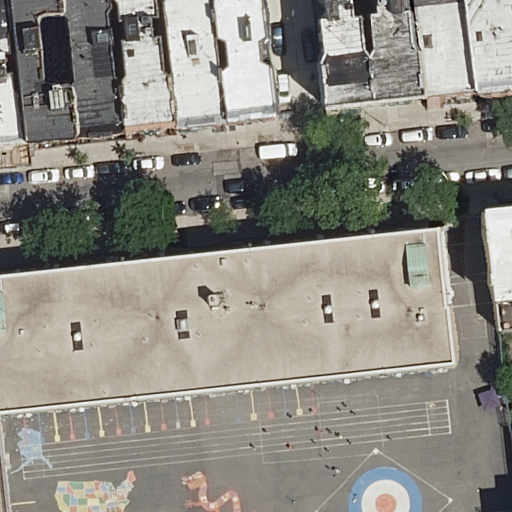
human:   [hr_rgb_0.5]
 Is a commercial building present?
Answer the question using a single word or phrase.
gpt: no

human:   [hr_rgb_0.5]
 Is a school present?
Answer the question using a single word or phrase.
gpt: yes

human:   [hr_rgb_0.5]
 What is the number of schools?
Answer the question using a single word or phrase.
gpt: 2

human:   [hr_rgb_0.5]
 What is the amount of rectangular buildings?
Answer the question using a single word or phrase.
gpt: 9

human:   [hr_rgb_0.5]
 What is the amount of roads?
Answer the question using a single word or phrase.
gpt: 1

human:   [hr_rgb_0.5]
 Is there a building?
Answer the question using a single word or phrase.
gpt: yes

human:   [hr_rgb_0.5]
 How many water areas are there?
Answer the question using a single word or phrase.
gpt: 0

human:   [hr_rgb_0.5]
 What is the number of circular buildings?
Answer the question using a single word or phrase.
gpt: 0

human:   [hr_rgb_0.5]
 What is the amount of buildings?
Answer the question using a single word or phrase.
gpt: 13

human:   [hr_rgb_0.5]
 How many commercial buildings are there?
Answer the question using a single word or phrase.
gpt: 0

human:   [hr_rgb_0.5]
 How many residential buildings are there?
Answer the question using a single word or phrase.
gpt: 12

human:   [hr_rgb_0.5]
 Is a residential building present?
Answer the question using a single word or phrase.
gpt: yes

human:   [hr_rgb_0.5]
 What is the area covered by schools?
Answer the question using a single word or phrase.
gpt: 2583m2

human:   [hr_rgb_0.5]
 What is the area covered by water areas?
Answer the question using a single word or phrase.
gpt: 0m2

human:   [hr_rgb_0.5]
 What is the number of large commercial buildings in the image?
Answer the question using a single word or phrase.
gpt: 0

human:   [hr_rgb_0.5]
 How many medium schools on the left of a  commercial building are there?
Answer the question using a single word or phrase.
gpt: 0

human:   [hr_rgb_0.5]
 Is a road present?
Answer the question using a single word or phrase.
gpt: yes

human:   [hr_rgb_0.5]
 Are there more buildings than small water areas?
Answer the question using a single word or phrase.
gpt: yes

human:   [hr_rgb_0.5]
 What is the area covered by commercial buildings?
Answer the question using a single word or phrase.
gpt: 0m2

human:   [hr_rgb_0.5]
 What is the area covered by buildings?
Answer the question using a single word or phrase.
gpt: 1985m2

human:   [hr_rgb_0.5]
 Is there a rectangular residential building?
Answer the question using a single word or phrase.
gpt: yes

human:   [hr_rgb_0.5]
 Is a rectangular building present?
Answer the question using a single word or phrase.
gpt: yes

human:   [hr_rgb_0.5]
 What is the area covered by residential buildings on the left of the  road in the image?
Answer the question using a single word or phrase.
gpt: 307m2

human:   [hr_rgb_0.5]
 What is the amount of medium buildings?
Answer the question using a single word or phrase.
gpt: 6

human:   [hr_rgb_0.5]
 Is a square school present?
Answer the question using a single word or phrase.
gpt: no

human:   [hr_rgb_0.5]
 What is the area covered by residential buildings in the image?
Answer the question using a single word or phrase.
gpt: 1022m2

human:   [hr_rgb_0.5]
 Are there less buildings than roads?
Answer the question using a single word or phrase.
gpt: no

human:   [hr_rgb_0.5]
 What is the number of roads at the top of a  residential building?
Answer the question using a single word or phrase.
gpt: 1

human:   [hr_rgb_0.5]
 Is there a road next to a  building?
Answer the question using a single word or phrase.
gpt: yes

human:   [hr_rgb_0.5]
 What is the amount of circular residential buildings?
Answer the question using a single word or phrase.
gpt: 0

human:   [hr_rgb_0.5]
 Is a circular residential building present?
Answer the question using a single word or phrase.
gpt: no

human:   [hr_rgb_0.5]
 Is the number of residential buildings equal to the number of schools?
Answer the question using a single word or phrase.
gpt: no

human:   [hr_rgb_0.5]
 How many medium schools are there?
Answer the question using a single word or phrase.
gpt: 0

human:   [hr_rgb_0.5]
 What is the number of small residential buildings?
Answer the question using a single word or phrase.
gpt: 6

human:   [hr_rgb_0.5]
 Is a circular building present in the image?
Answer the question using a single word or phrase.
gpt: no

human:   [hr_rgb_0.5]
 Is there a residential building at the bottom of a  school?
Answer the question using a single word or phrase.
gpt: no

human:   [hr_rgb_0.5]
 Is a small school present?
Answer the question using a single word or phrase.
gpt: no

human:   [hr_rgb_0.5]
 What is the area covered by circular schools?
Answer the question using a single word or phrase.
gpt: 0m2

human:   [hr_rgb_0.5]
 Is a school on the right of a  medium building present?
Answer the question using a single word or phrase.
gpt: no

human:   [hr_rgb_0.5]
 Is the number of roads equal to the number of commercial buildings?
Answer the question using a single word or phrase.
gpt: no

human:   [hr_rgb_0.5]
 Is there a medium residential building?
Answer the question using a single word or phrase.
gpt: yes

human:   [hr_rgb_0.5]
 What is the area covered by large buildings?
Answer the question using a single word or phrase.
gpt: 962m2

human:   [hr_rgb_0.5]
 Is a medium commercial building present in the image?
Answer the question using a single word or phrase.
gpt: no

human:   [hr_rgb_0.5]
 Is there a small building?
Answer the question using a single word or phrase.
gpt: yes

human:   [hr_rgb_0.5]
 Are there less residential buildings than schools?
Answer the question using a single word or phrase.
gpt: no

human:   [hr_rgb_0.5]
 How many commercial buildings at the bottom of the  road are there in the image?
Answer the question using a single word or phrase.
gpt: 0

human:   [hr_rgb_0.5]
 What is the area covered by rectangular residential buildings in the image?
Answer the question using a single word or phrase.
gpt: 491m2

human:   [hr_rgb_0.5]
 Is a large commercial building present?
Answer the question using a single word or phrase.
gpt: no

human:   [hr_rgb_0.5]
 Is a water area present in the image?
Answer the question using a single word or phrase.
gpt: no

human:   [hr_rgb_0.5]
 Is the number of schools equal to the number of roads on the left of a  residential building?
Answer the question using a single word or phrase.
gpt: no

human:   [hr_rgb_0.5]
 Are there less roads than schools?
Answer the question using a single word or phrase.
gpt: yes

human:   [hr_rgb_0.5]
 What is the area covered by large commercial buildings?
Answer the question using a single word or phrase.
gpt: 0m2

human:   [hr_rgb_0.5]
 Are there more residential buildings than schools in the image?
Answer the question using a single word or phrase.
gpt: yes

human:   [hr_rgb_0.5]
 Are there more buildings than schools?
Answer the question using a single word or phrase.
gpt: yes

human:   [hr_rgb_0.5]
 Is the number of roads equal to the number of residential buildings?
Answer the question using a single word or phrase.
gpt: no

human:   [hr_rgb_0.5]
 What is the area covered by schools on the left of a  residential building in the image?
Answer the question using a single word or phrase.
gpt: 2583m2

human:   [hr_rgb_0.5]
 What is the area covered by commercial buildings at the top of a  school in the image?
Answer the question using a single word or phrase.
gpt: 0m2

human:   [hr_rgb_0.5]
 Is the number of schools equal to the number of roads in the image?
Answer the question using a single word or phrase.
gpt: no

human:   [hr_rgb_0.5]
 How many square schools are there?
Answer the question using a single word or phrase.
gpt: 0

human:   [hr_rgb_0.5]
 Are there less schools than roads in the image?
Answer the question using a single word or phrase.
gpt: no

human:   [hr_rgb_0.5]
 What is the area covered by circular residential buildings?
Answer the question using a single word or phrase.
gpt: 0m2

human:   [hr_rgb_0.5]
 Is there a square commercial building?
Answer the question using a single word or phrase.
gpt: no

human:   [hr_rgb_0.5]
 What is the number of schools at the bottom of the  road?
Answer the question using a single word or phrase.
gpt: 2

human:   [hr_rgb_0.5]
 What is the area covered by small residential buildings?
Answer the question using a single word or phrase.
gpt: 230m2